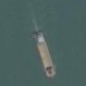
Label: civil